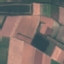
Label: AnnualCrop